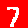
Digit: 7